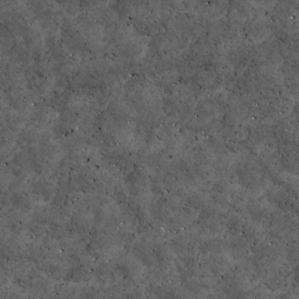
Label: non_frost